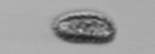
Label: Pseudochattonella_farcimen